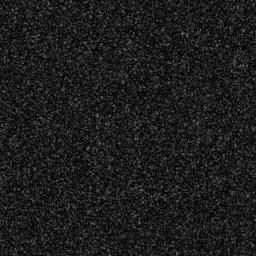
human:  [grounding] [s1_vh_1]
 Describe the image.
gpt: In the satellite image, there is  <ref>1 medium ship </ref> <box>[[21, 63, 33, 74, 0]]</box> located at left.